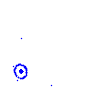
Particle: kaon